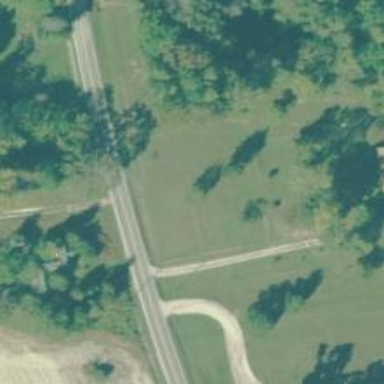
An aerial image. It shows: Asphalt road classified as tertiary.